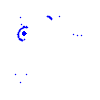
Particle: kaon